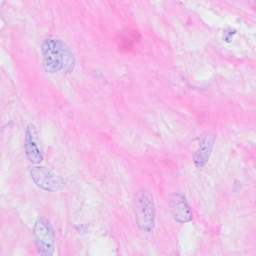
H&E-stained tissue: Breast